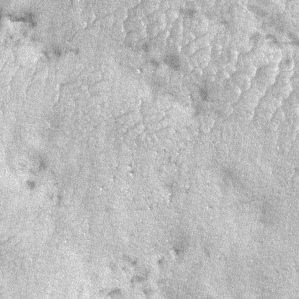
Label: frost